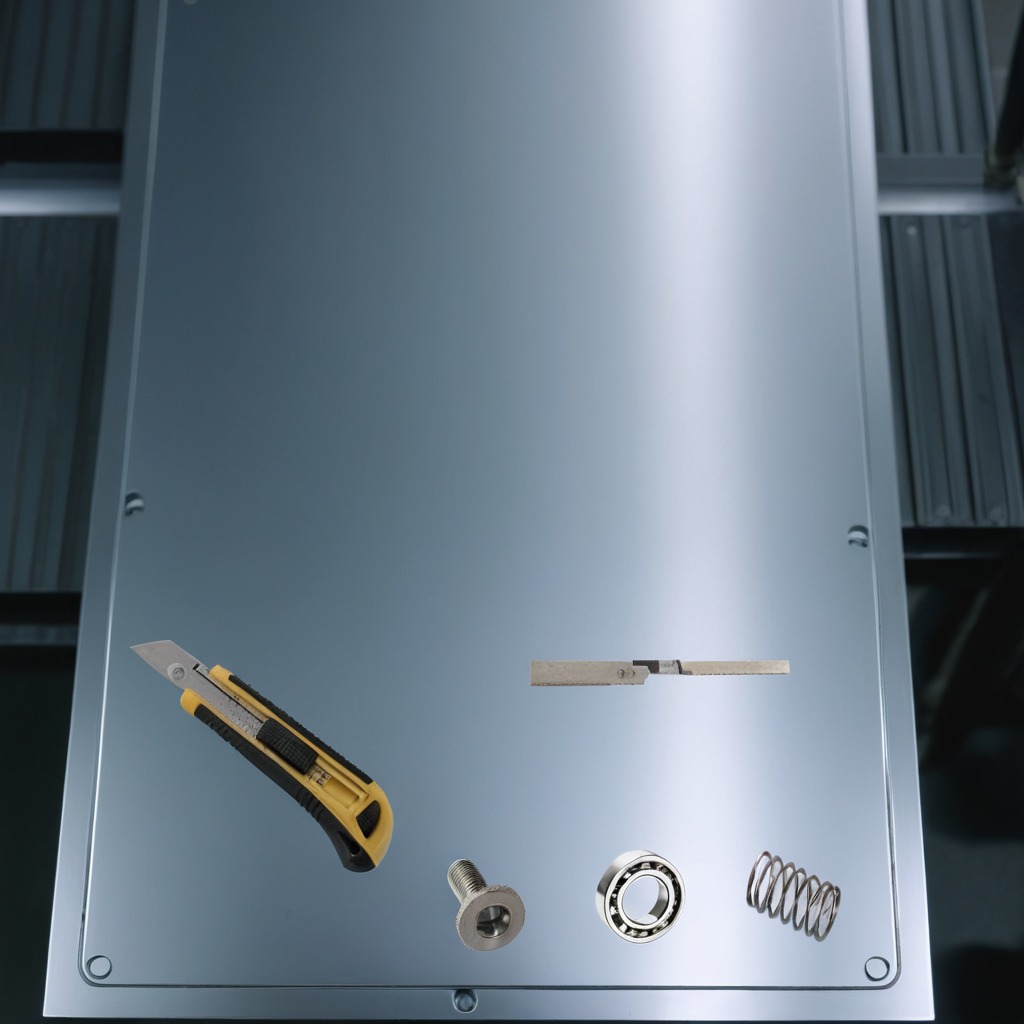
A ball bearing, a utility knife, a machine screw, a coiled metal spring, and a handheld metal saw are lying on the metal table.